Question: Suppose I need to plot a dataset like below:
'''
set.seed(1)
dataset <- sample(1:7, 1000, replace=T)
hist(dataset)
'''
As you can see in the plot below, the two leftmost bins do not have any space between them unlike the rest of the bins.

I tried changing xlim, but it didn't work. Basically I would like to have each number (1 to 7) represented as a bin, and additionally, I would like any two adjacent bins to have space beween them...Thanks!
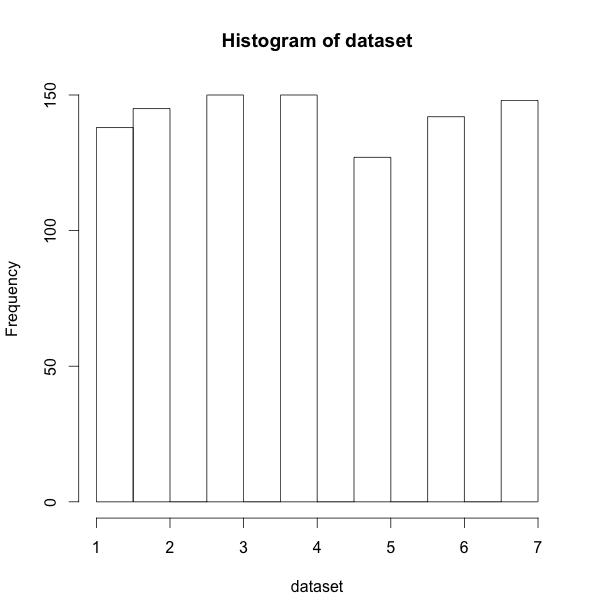
Answer: The best way is to set the 'breaks' argument manually. Using the data from your code,
'''
hist(dataset,breaks=rep(1:7,each=2)+c(-.4,.4))
'''
gives the following plot:

The first part, 'rep(1:7,each=2)', is what numbers you want the bars centered around. The second part controls how wide the bars are; if you change it to 'c(-.49,.49)' they'll almost touch, if you change it to 'c(-.3,.3)' you get narrower bars. If you set it to 'c(-.5,.5)' then R yells at you because you aren't allowed to have the same number in your 'breaks' vector twice.
If you split up the breaks vector, you get one part that looks like this:
'''
> rep(1:7,each=2)
[1] 1 1 2 2 3 3 4 4 5 5 6 6 7 7
'''
and a second part that looks like this:
'''
> c(-.4,.4)
[1] -0.4 0.4
'''
When you add them together, R loops through the second vector as many times as needed to make it as long as the first vector. So you end up with
'''
1-0.4 1+0.4 2-0.4 2+0.4 3-0.4 3+0.4 [etc.]
= 0.6 1.4 1.6 2.4 2.6 3.4 [etc.]
'''
Thus, you have one bar from 0.6 to 1.4--centered around 1, with width 2*.4--another bar from 1.6 to 2.4 centered around 2 with with 2*.4, and so on. If you had data in between (e.g. 2.5) then the histogram would look kind of silly, because it would create a bar from 2.4 to 2.6, and the bar widths would not be even (since that bar would only be .2 wide, while all the others are .8). But with only integer values that's not a problem.